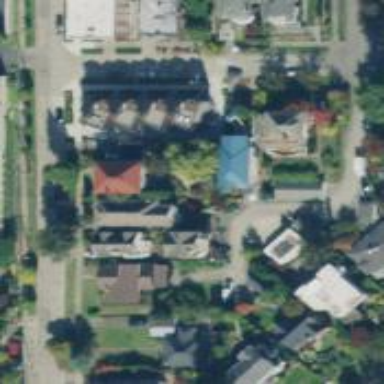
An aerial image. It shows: Alley classified as service road.